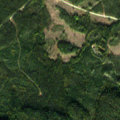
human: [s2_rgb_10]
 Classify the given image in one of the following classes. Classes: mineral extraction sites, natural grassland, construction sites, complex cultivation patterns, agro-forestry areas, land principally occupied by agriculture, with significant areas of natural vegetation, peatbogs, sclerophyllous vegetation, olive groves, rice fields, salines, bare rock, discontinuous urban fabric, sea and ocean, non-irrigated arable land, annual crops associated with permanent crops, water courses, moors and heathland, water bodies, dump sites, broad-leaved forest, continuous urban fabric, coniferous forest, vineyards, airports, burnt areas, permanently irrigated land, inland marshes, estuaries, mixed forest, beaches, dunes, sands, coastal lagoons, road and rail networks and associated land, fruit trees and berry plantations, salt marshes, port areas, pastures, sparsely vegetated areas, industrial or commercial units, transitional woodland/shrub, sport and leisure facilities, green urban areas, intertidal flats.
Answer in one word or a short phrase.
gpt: coniferous forest, transitional woodland/shrub